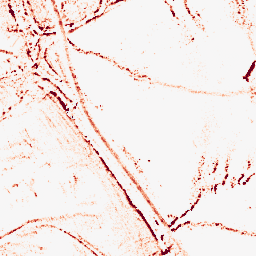
Category: morphological
Decomposition family: morphological_ellipse
Decomposition parameters: operation: opening
width: 5
height: 5
Upsampling method: bicubic
Upsampling parameters: scale: 2
Upsampling scale: 2